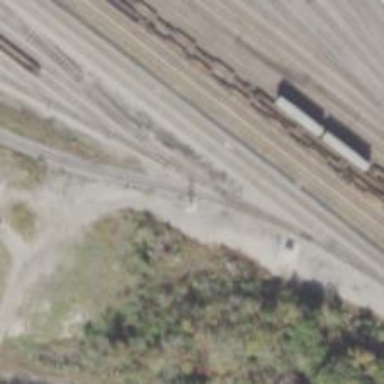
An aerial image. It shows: Railway signal.